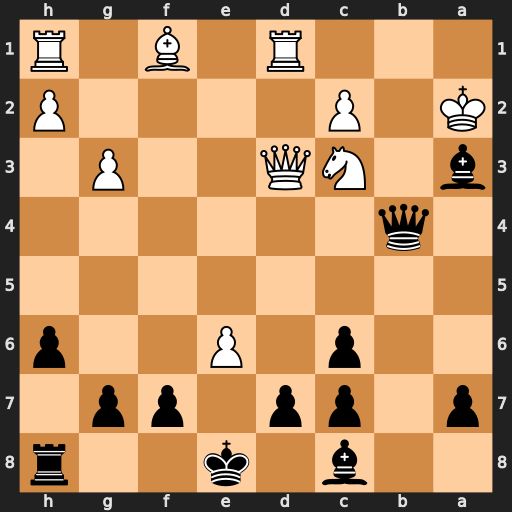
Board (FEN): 2b1k2r/p1pp1pp1/2p1P2p/8/1q6/b1NQ2P1/K1P4P/3R1B1R
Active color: b
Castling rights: k
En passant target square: -
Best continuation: Qb2#